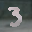
Label: 3